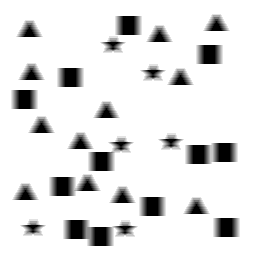
Squares: 12
Triangles: 12
Stars: 6
Total shapes: 30